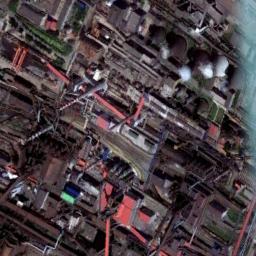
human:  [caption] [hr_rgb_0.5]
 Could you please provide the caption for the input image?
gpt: Here are two thermal power stations, one of which is emitting smoke .

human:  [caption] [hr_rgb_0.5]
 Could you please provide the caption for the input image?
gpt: Many buildings of different shapes and sizes are beside the thermal power station .

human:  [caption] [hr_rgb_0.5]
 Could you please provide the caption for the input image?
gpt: The thermal power station is next to some buildings with white mist above .

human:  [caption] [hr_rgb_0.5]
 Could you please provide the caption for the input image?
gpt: There is a factory building in the thermal power station, there are many machines and equipment, pipelines, and chimneys .

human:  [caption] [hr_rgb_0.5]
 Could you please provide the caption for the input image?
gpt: There are many buildings on the thermal power station .